Question: '''
array(
(int) 0 => array(
'Homeslider' => array(
'id' => '1',
'title' => null,
'display_photo' => '1402379775bdaebd329b69.jpg',
'order_no' => null,
'created' => '2014-06-10 05:56:15',
'modified' => '2014-06-10 05:56:15'
)
),
(int) 1 => array(
'Homeslider' => array(
'id' => '2',
'title' => null,
'display_photo' => '1402379784a426fe476711.jpg',
'order_no' => null,
'created' => '2014-06-10 05:56:24',
'modified' => '2014-06-10 05:56:24'
)
),
(int) 2 => array(
'Homeslider' => array(
'id' => '3',
'title' => null,
'display_photo' => '1402379793cb81f1a5bbf9.jpg',
'order_no' => null,
'created' => '2014-06-10 05:56:33',
'modified' => '2014-06-10 05:56:33'
)
)
)
'''
What i am trying to achieve
'''
["img/default/slide/bg1.jpg","img/default/slide/bg2.jpg","img/default/slide/bg3.jpg"]
'''
'''
var slider_container = [];
<?php foreach($sliders as $slide): ?>
slider_container[] = "img/sliders/<?php echo $slide['Homeslider']['display_photo'] ?>";
<?php endforeach; ?>
console.log(slider_container);
'''

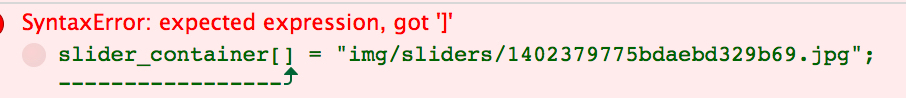
Answer: JavaScript doesn't support PHP's 'array[] = ...' syntax, but you don't need it here, either.
Two options:
### Create an array with just what you want in PHP, then json_encode:
'''
var slider_container =
<?php
$images = [];
foreach($sliders as $slide) {
$images[] = $slide['Homeslider']['display_photo'];
}
echo json_encode($images);
?>;
'''
### Do it with your loop, but correctly (but there's a snag):
'''
var slider_container = [
<?php foreach($sliders as $slide): ?>
"img/sliders/<?php echo $slide['Homeslider']['display_photo'] ?>",
<?php endforeach; ?>
""
];
--slider_container.length;
console.log(slider_container);
'''
Note that game I had to play there with the commas, putting in an extra entry at the end just to remove it afterward. modern browsers would just ignore the trailing comma, but there are still a couple kicking around that would leave an 'undefined' entry at the end, so for max compat you might consider this. (More on the trailing comma in <URL>